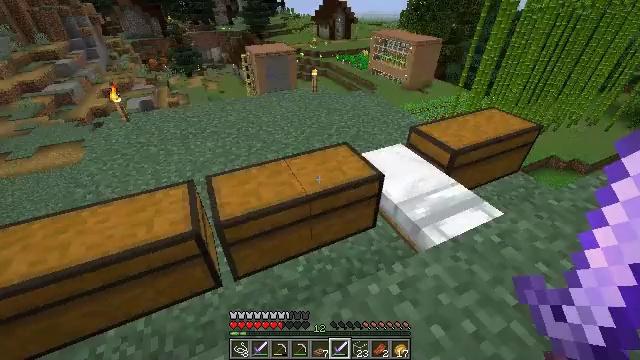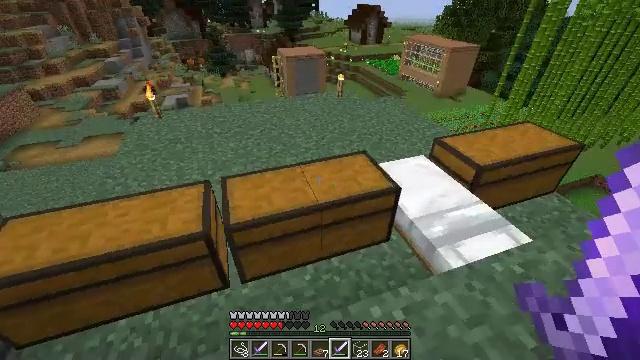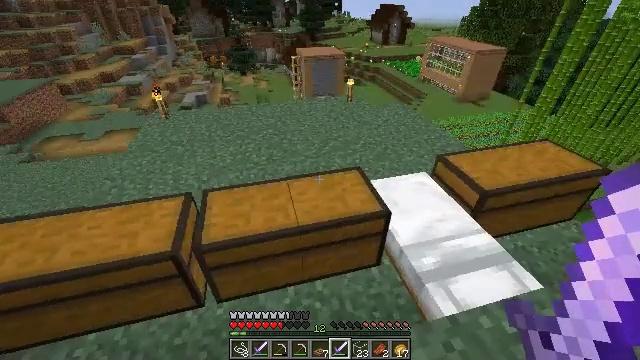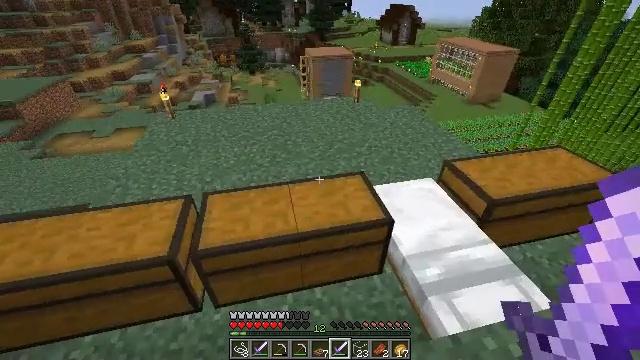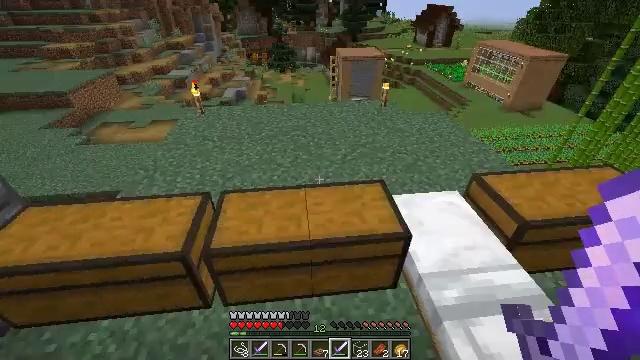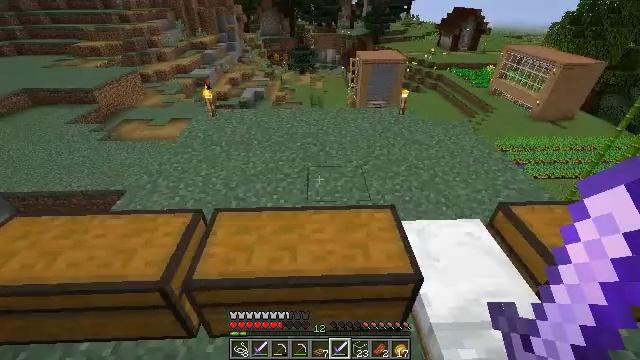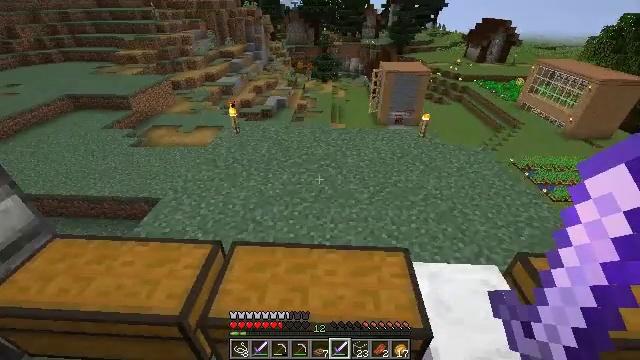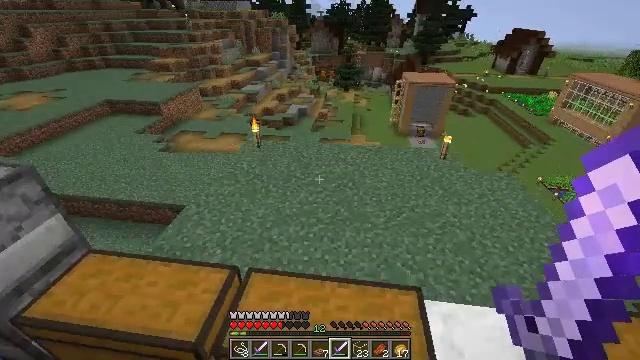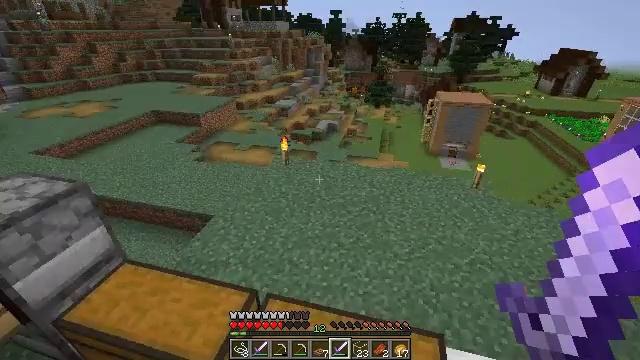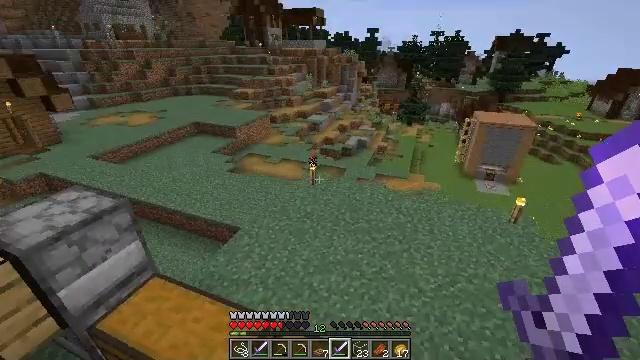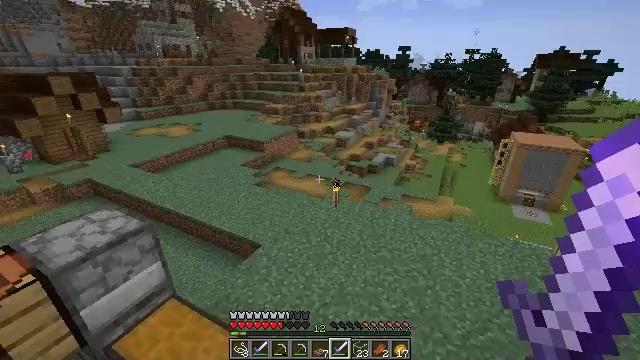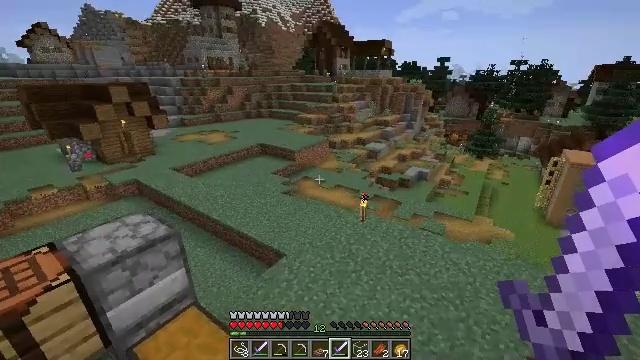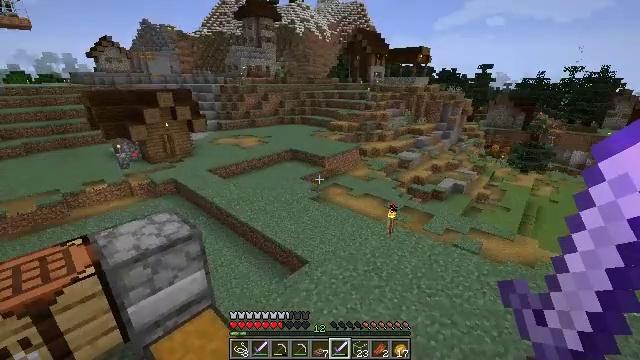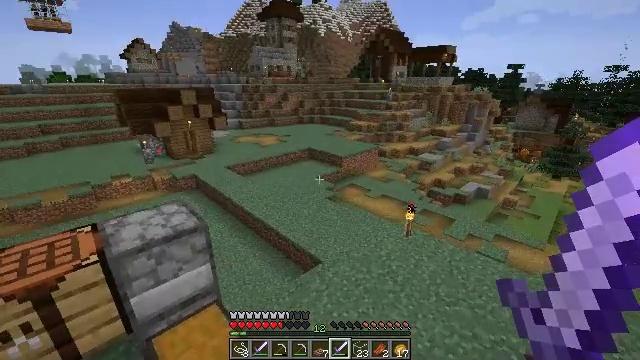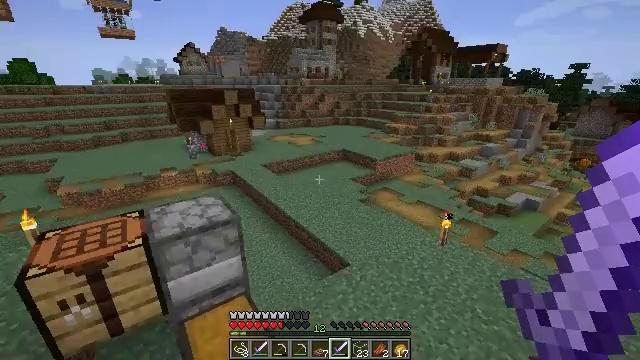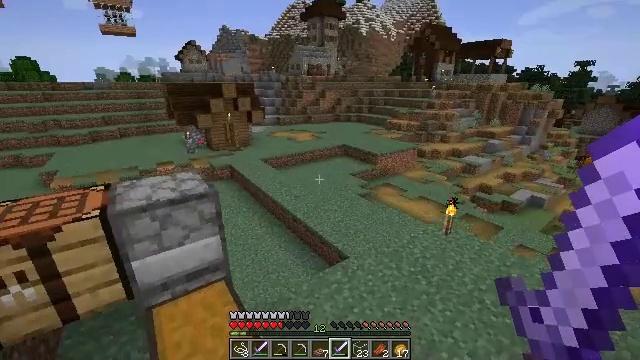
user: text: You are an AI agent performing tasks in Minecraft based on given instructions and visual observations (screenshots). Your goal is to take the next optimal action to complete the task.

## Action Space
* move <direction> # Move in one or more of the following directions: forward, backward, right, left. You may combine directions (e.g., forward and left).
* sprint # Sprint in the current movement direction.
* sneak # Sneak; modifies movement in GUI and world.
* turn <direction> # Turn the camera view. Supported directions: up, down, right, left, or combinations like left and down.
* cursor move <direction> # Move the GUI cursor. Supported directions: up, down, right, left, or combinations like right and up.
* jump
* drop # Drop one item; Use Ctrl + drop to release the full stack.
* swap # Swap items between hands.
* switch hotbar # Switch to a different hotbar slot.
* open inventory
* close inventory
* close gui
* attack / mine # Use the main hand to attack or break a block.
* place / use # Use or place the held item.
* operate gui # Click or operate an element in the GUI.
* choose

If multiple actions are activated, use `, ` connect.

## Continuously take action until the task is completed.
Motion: motion action
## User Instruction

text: Combine books and wooden planks to craft a bookshelf.
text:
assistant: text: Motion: move forward and move right, turn left
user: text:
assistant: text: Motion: move forward and move right, turn left
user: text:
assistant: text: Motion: move forward, turn left
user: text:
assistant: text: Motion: move forward, turn left
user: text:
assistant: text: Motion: move forward, turn left
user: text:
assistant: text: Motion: move forward, turn left and up, jump
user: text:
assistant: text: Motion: move forward, turn left and up, jump
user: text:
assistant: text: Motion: move forward, turn left and up, jump
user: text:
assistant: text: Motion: move forward, turn left and up, jump
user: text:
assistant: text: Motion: move forward, turn left and up, jump
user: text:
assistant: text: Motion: move forward, turn left and up, jump
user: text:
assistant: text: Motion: move forward, turn left and up, jump
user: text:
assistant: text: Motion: move forward, turn left, jump
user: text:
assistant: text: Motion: move forward, turn left, jump
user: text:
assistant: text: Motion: move forward, sprint, jump
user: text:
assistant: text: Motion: move forward, sprint, jump
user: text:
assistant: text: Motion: move forward, sprint, jump
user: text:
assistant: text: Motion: move forward, sprint, jump
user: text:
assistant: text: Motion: move forward, jump
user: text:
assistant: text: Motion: move forward, turn up, jump
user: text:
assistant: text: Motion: move forward, turn left and up, jump
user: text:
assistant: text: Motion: move forward, turn left and up, jump
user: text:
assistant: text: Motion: move forward, turn left, jump
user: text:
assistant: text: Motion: move forward, turn left
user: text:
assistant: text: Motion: move forward, turn left
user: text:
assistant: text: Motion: turn left
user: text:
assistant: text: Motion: turn left
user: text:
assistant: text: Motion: turn left
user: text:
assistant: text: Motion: turn left
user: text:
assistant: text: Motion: turn left